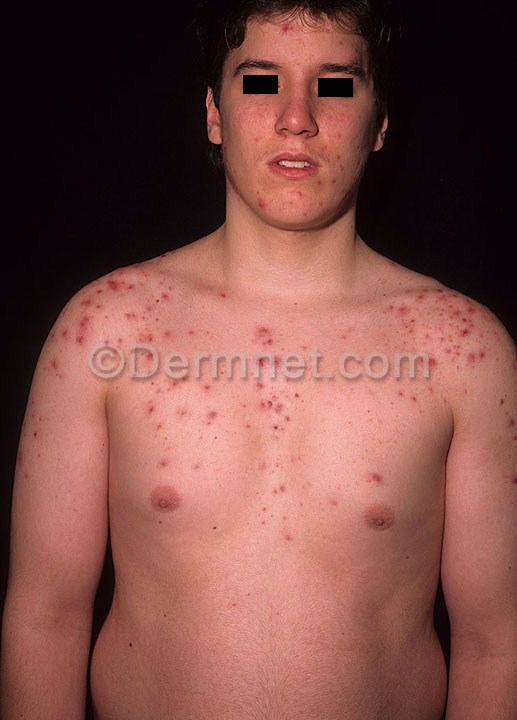
Disease: Acne and Rosacea Photos